Question: my Joomla site is too slow. It approximately uses 8 to 10 s to load main page. I am using xampp. template protostar. PC core i7. OS windows. JOOMLA 3.15. Is it normal ??
OR any any one may please guide me how to debug this issue.

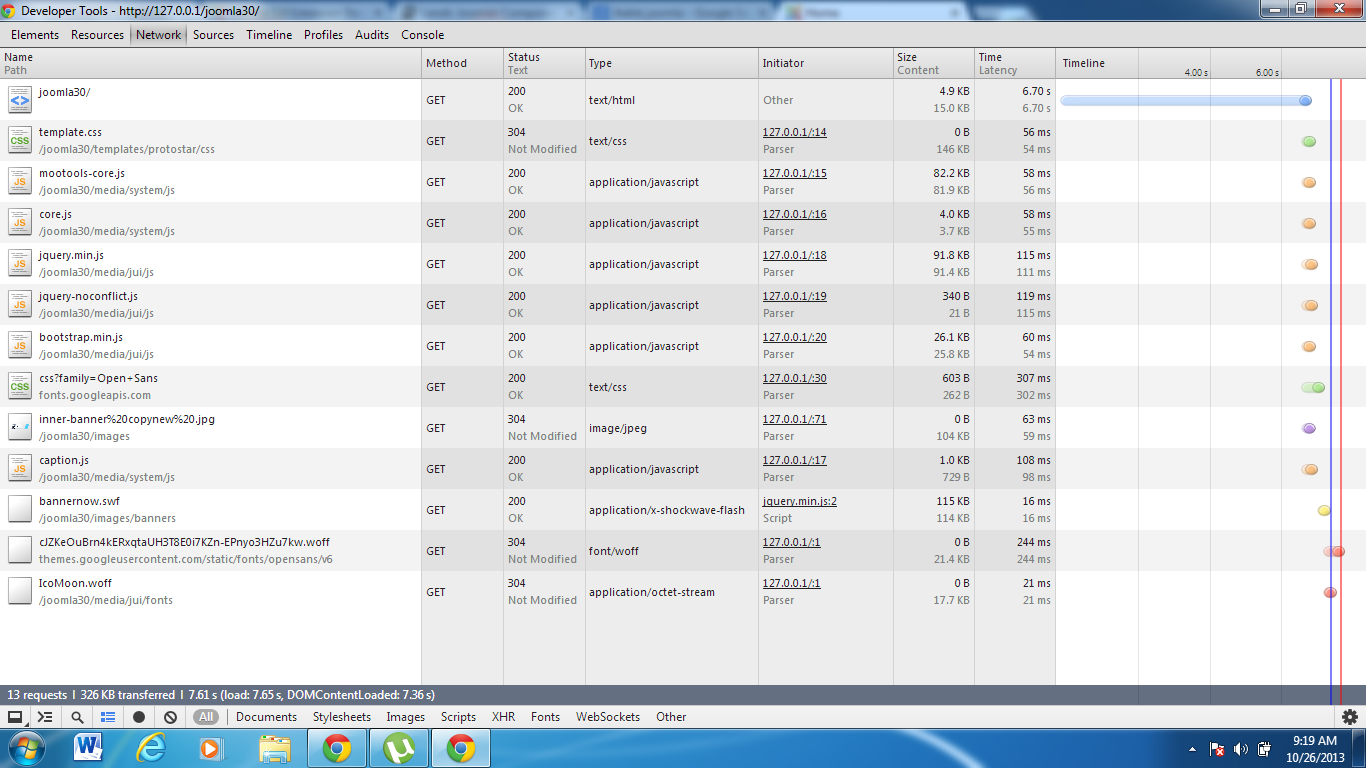
Answer: Oppz i solved it just right now. I disable Xdebug in php.ini and time reduces form 8s to 1s
'''
[XDebug]
;zend_extension= "C:\Users\arslan\Desktop\xampp-win32-1.8.1-VC9\xampp\php\ext\php_xdebug.dll"
;xdebug.remote_enable=on
;xdebug.remote_handler=dbgp
;xdebug.remote_host="localhost"
;xdebug.remote_port=9001
;xdebug.remote_autostart=1
'''
my server was xampp.
Joomla site slow problem solved.
Its running like leopard now.
OS window7
workstation corei7
localhost
Edit::
And time reduces to 0.5 sec when i removed following code form protostar index.php i.e google fonts
'''
<link href='http://fonts.googleapis.com/css?family=<?php echo
$this->params->get('googleFontName');?>' rel='stylesheet' type='text/css' />
<style type="text/css">
h1,h2,h3,h4,h5,h6,.site-title{
font-family: '<?php echo str_replace('+', ' ', $this->params->get('googleFontName'));?>', sans-serif;
}
</style>
'''